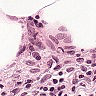
Metastatic tissue present: no